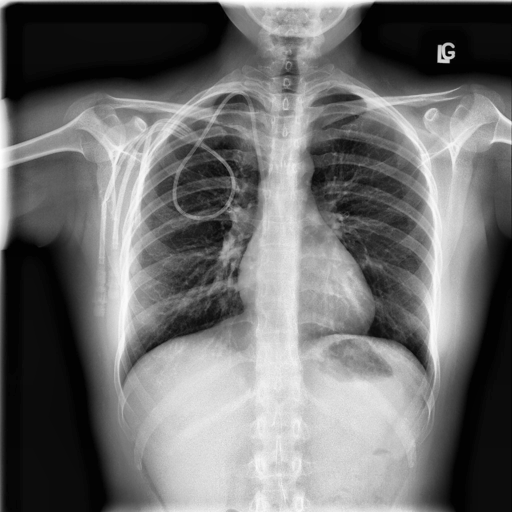
Finding: NORMAL